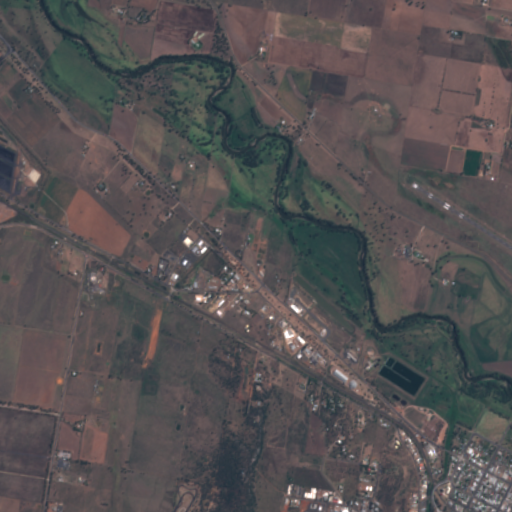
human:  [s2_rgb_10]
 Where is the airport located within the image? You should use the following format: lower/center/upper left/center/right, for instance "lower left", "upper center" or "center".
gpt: The airport is located in the upper right of the image.
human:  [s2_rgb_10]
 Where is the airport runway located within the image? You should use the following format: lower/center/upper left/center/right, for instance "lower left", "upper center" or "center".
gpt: The airport runway is located in the center right of the image.
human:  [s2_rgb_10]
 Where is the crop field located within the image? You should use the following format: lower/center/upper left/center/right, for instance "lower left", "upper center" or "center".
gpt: The crop field is located in the lower right of the image.
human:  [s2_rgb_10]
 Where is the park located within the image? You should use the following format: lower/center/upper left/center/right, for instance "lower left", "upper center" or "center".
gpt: The park is located in the lower right of the image.
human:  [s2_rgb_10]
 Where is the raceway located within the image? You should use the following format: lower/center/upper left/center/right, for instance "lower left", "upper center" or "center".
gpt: The raceway is located in the lower center of the image.
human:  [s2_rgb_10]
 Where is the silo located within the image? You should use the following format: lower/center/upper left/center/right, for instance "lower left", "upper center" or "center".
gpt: The silo is located in the lower right of the image.
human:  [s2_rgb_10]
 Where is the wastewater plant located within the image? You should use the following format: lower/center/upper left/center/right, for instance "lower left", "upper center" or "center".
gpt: The wastewater plant is located in the lower right of the image.
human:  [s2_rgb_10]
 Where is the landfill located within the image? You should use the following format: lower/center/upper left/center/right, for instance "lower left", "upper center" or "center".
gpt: There is no landfill in the image.